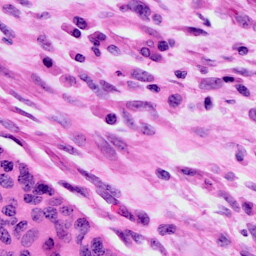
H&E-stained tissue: Cervix